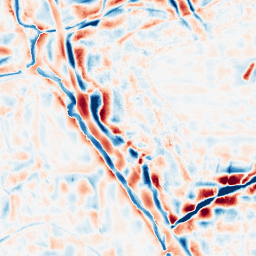
Category: wavelet
Decomposition family: wavelet_dwt
Decomposition parameters: wavelet: coif2
level: 4
Upsampling method: quintic
Upsampling parameters: scale: 2
Upsampling scale: 2